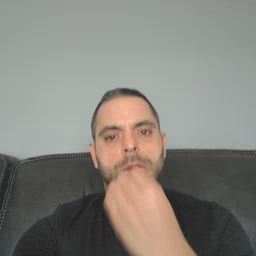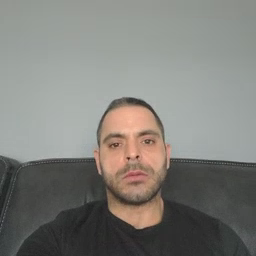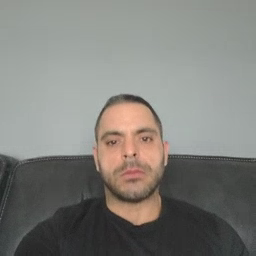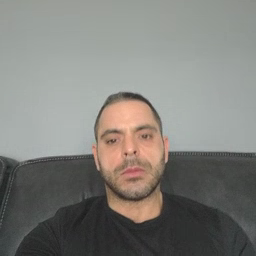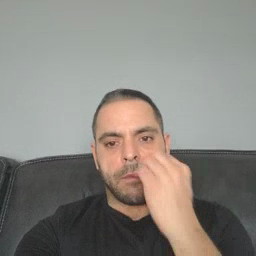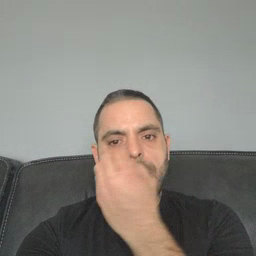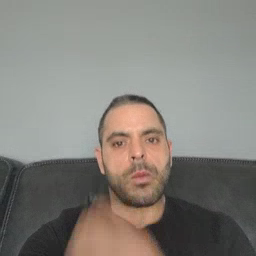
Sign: flower